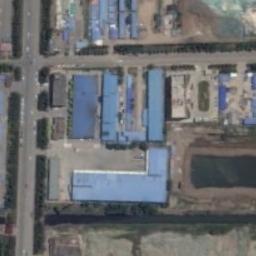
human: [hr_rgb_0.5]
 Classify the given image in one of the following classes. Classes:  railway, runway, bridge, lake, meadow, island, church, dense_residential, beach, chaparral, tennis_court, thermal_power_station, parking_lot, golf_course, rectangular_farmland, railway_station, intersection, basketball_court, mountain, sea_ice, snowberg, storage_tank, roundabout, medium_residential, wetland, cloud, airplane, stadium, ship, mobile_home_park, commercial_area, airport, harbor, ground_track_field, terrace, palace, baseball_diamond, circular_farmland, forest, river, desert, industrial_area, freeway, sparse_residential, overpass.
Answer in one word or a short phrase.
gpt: industrial_area